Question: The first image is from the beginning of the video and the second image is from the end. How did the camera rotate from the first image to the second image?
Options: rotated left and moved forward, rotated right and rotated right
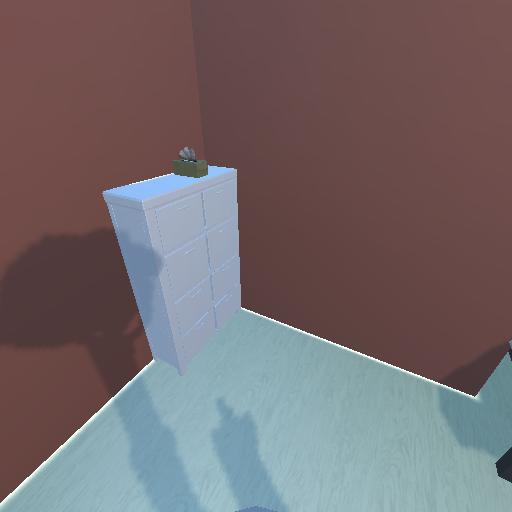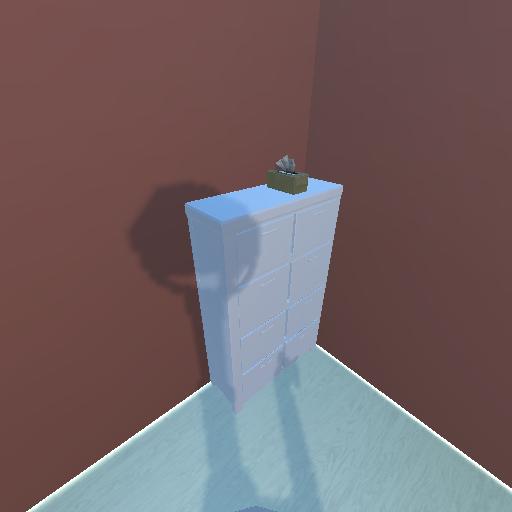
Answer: rotated left and moved forward